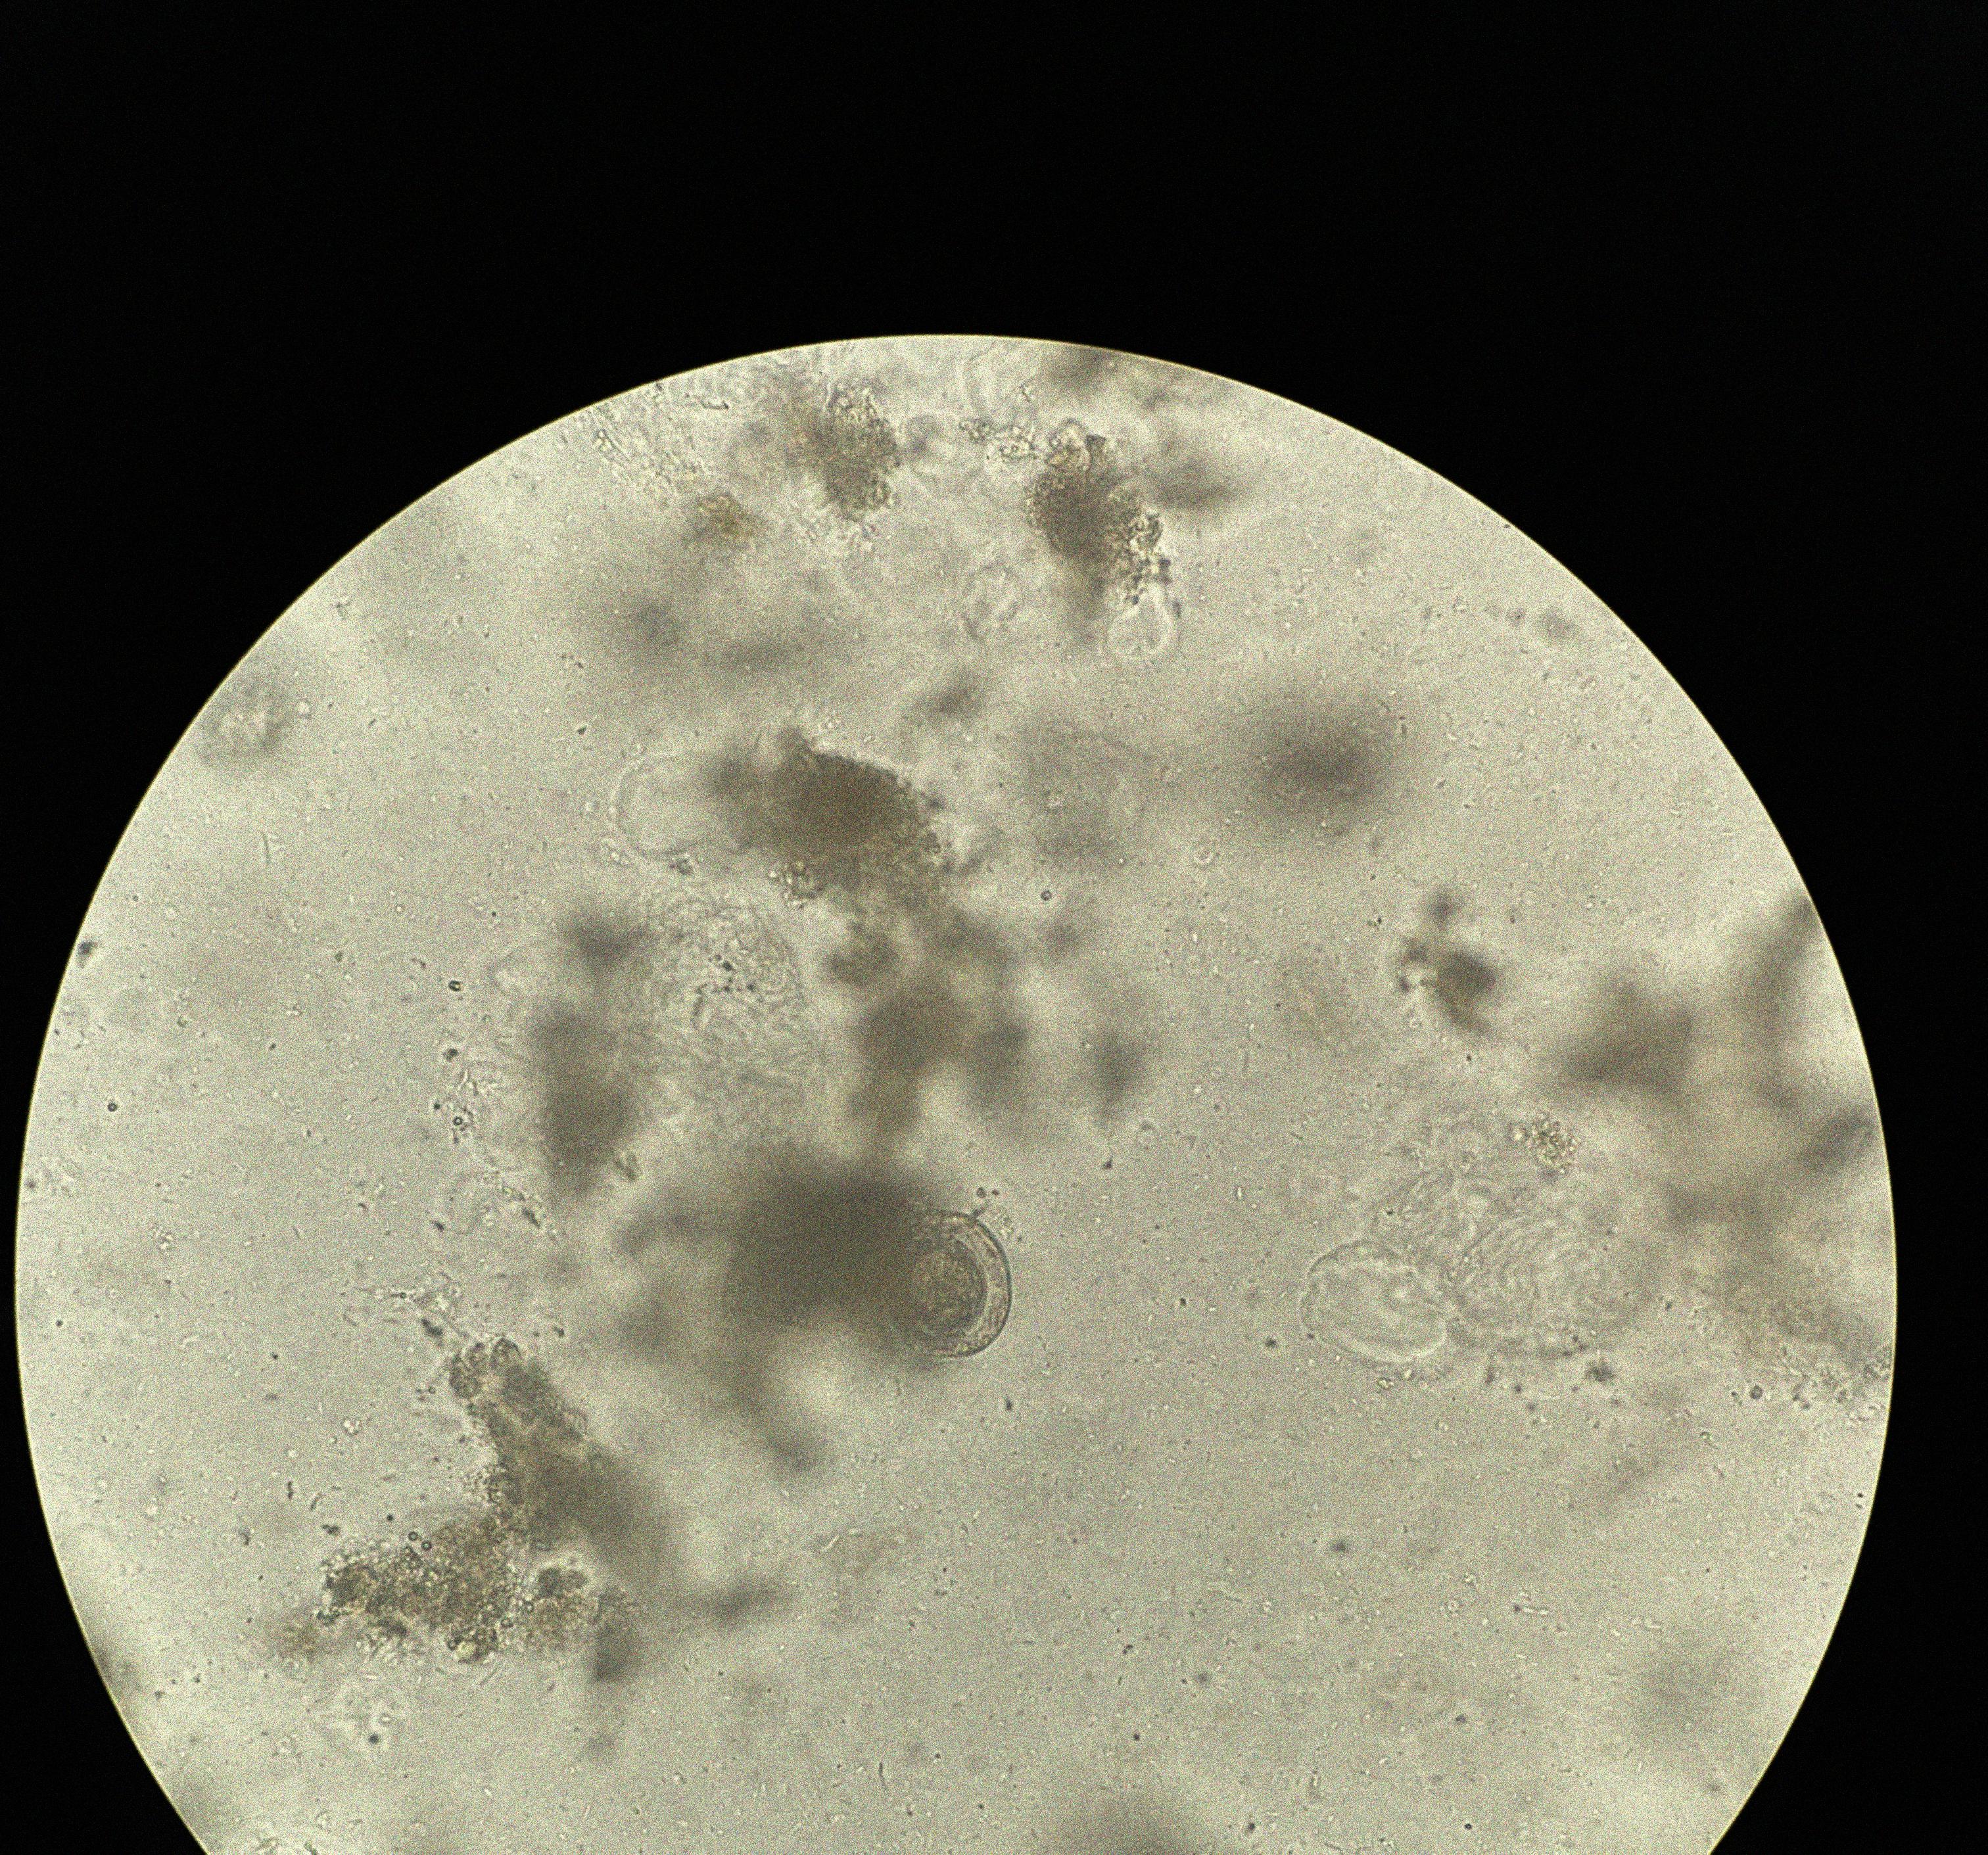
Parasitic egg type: Hymenolepis nana